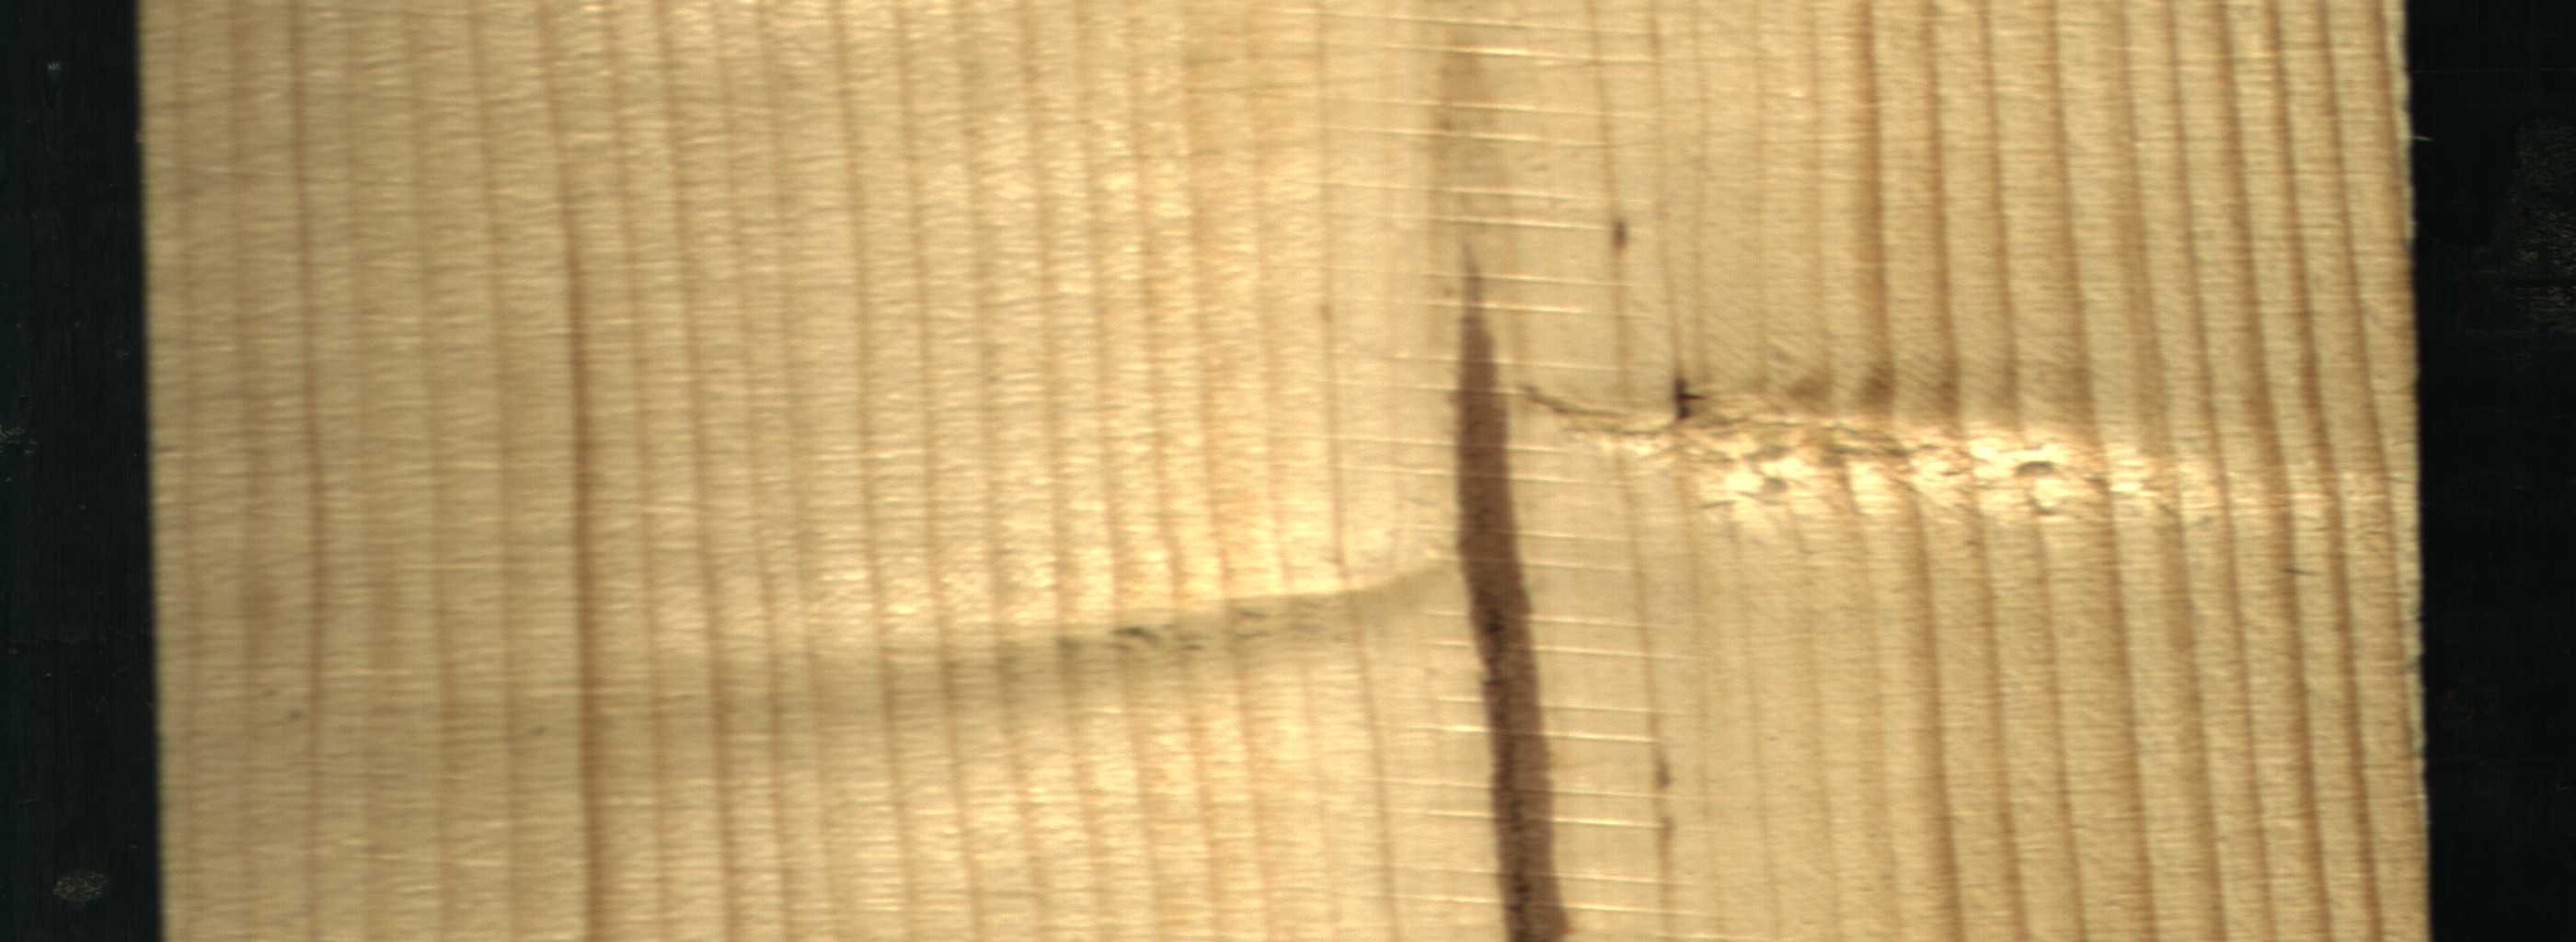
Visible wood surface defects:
Marrow